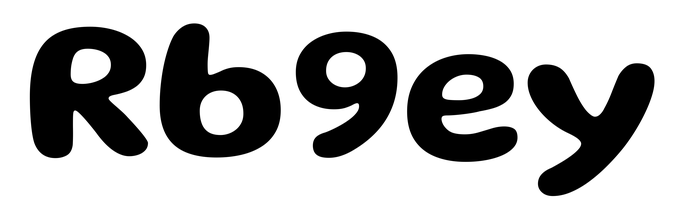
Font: Gluten_SemiBold